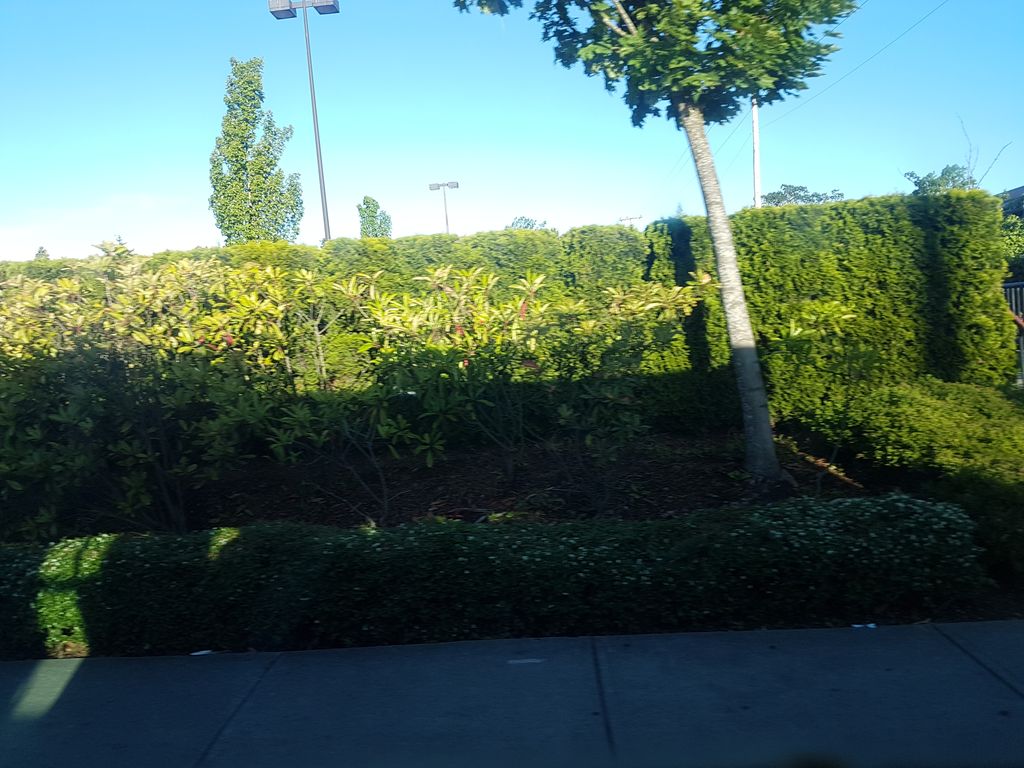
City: victoria